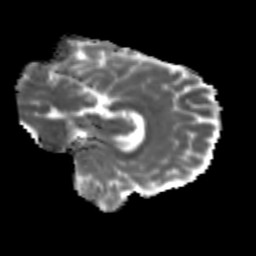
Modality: MD
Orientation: sagittal
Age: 21
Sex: female
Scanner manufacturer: siemens
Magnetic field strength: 3 T
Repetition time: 3.5 s
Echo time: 0.113 s